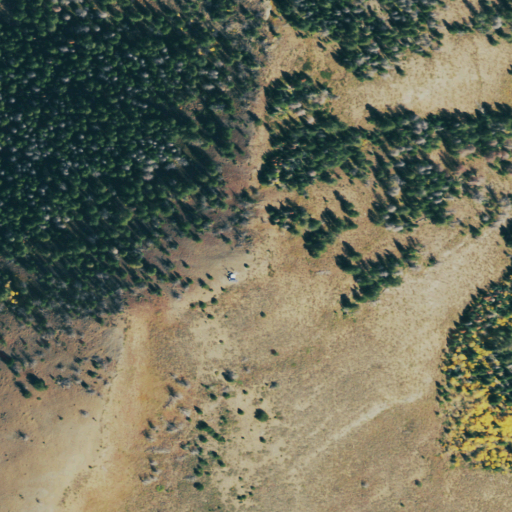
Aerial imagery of mountain in Colorado named Mount Chauncey containing evergreen forest and shrub